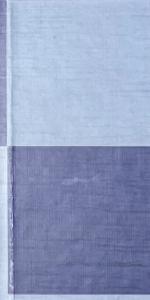
Label: Empty